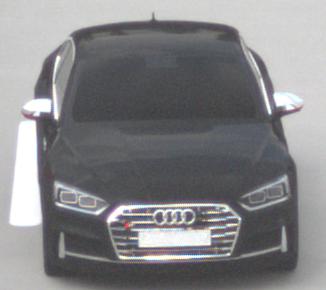
Make: Audi
Model: S5 Sportback
Detailed model: 8T Facelift
Model produced from: 2011
Model produced until: 2016
Doors: 5
Color: black
Road condition: dry road
Daytime: morning or afternoon
Contrast: low contrast